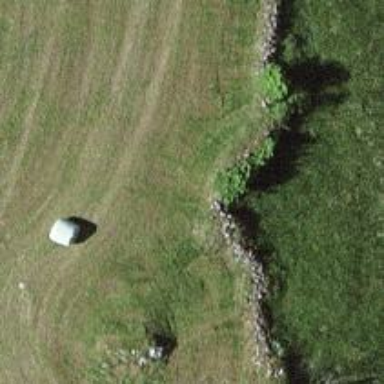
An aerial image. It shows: Dry stone wall barrier.